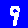
Digit: 9